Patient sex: F
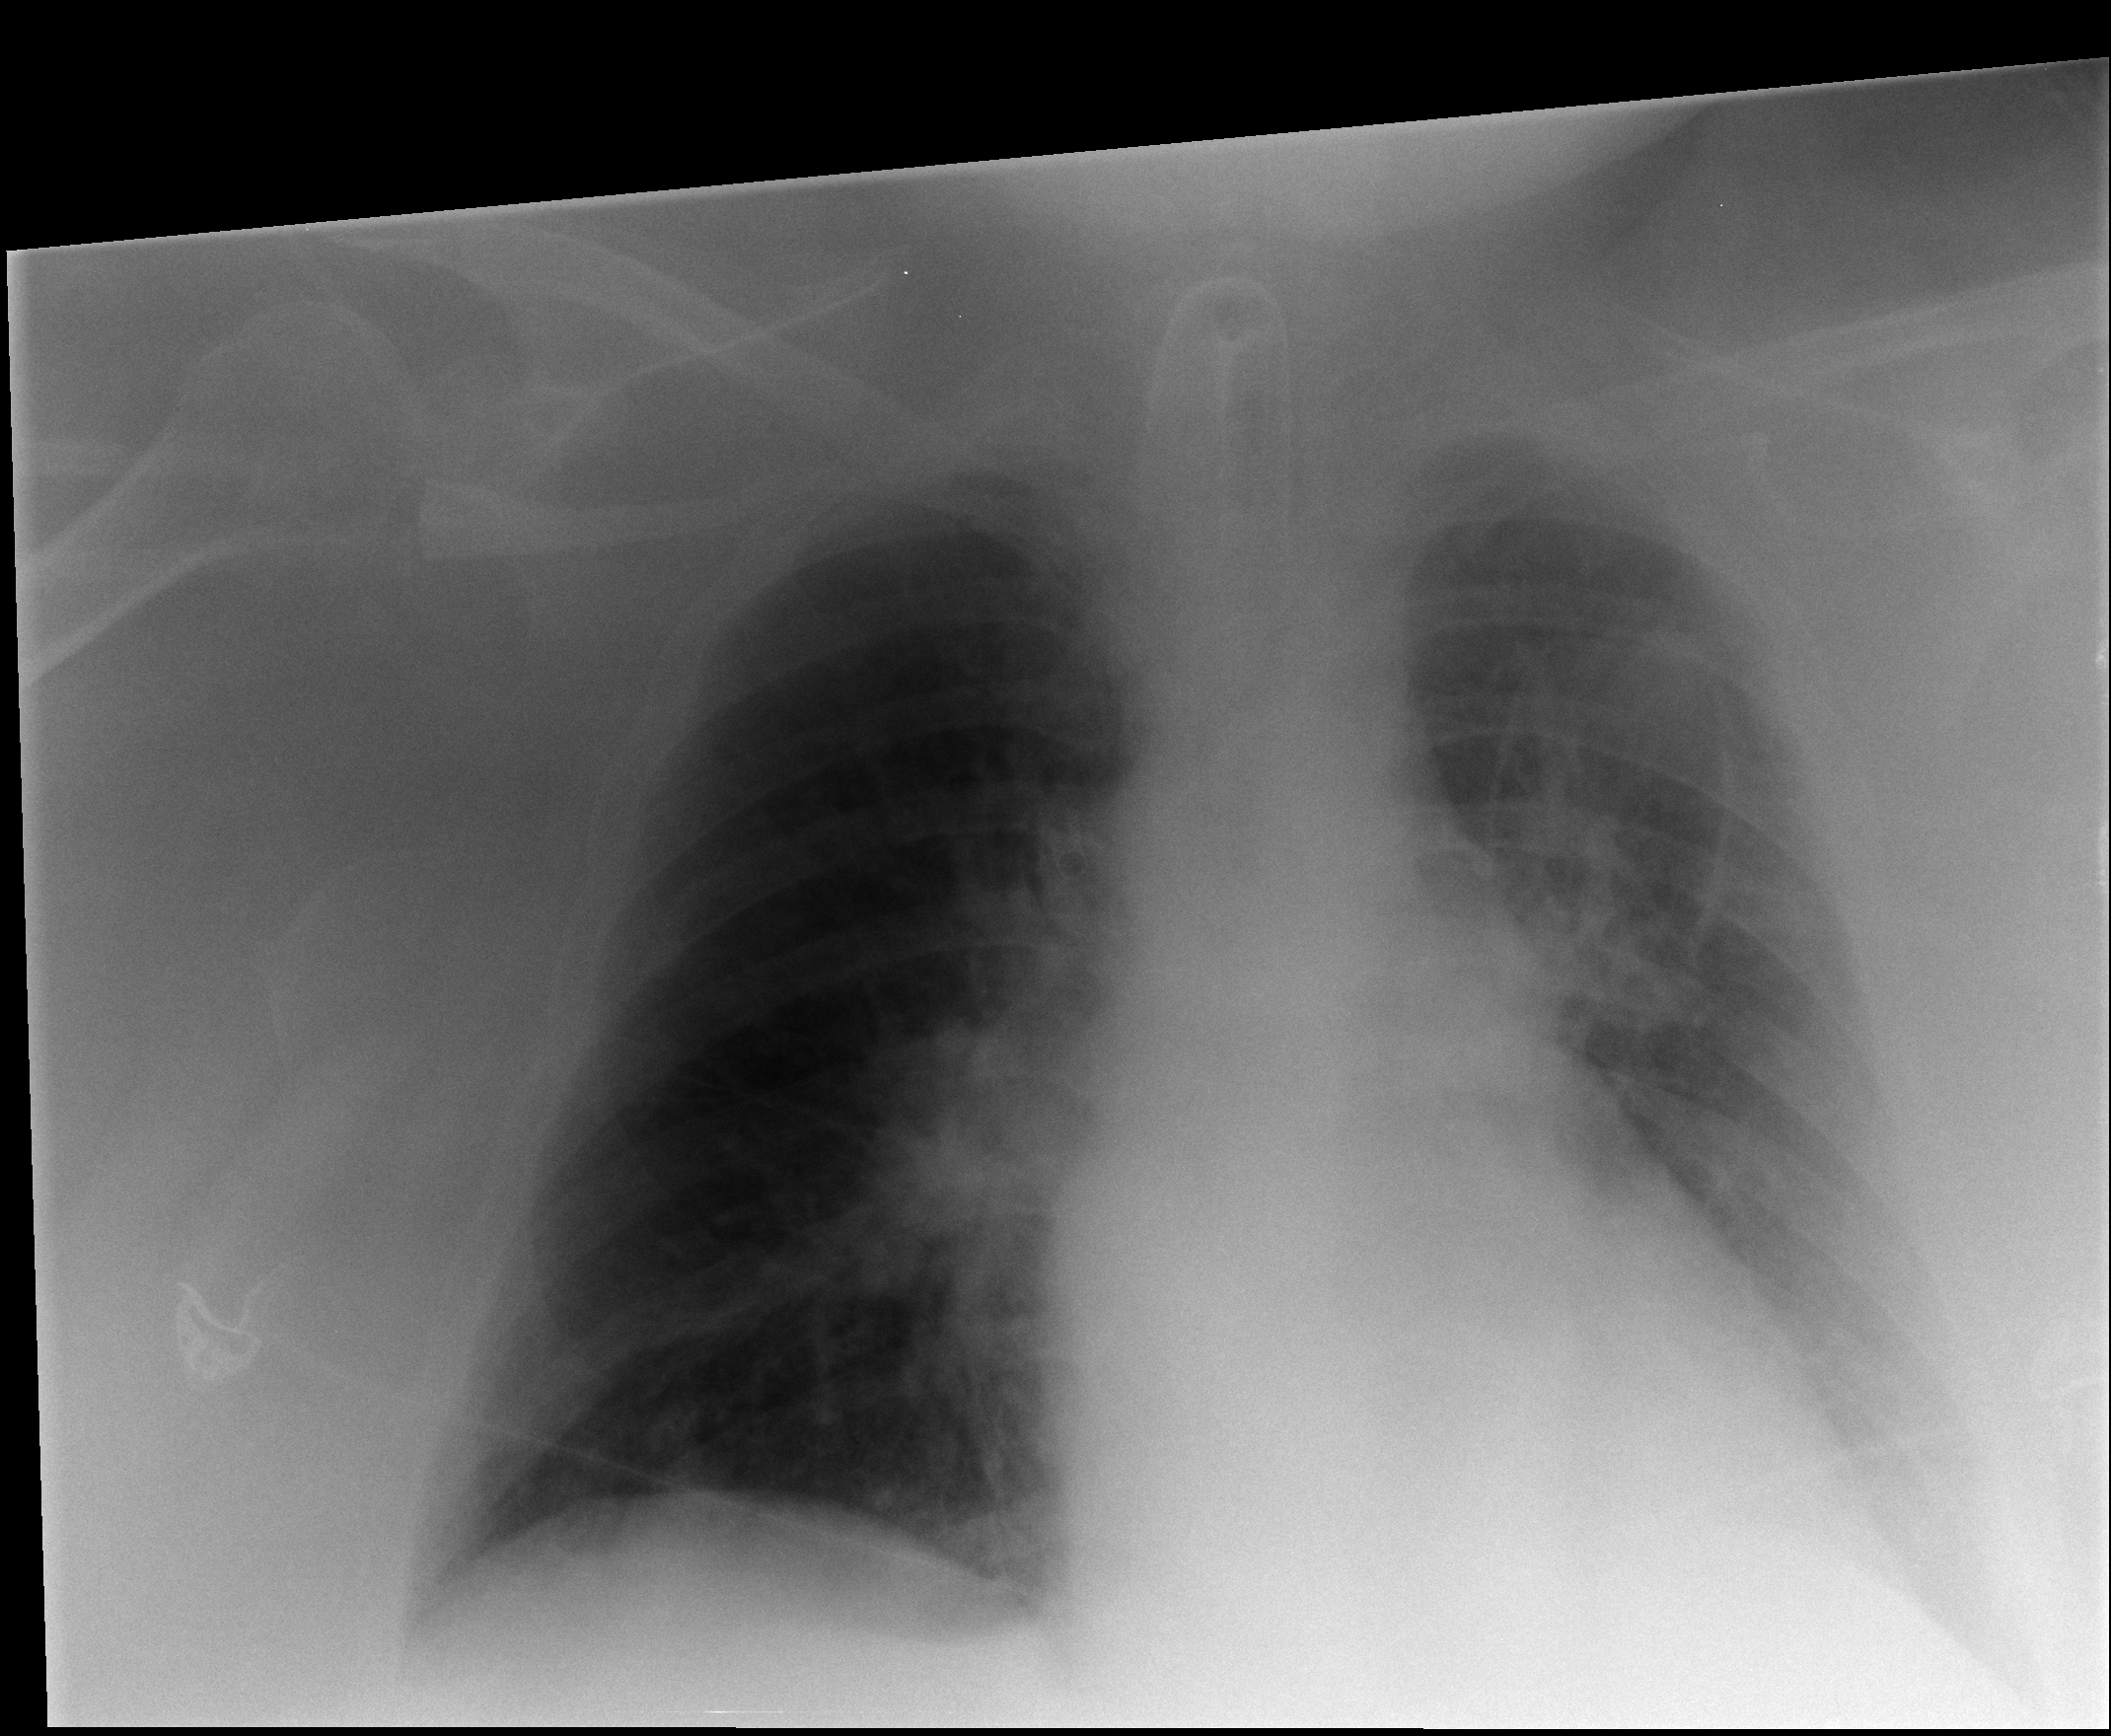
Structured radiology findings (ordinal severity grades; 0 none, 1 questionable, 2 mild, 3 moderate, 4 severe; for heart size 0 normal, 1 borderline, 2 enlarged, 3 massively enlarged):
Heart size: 0
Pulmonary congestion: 2
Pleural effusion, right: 0
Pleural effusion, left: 1
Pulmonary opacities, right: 2
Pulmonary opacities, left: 1
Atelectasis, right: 2
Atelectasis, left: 2